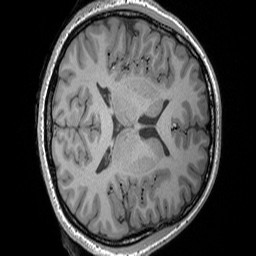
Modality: T1w
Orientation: axial
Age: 20
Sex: female
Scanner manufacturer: siemens
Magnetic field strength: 3 T
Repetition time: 1.9 s
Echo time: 0.00302 s